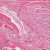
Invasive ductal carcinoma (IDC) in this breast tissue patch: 0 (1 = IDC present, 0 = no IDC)